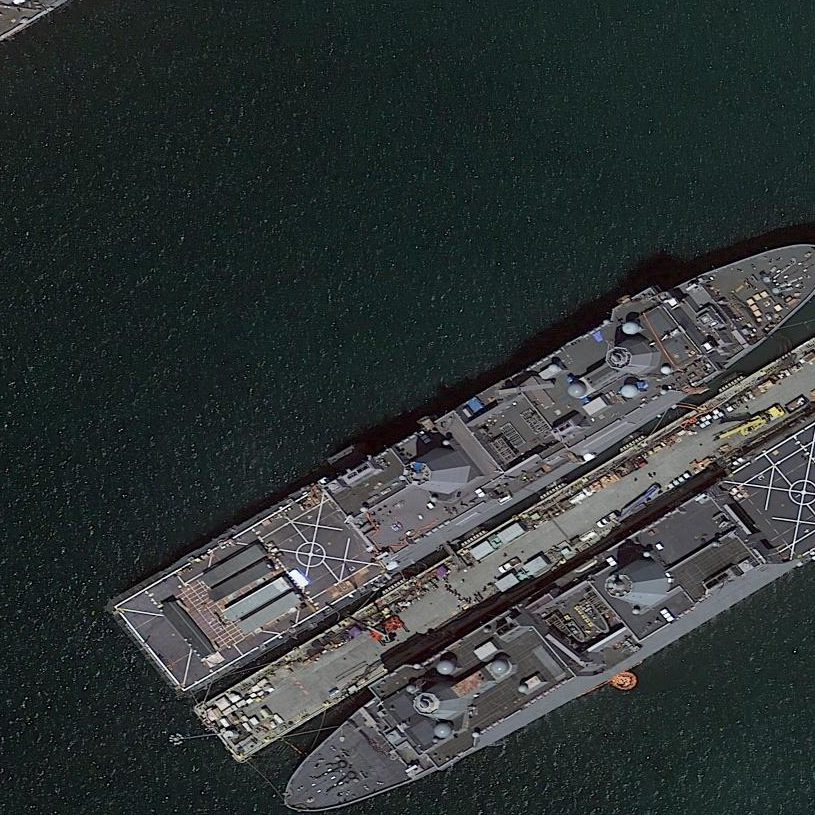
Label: combat